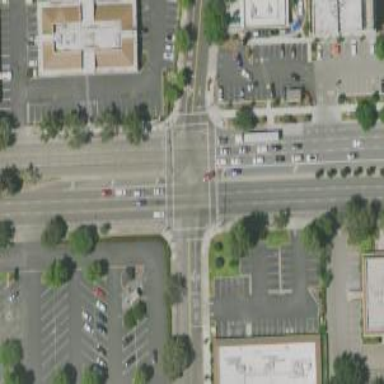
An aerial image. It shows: Solid stop line on the road marking.